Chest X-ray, AP view. Patient: 22 years old, sex M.
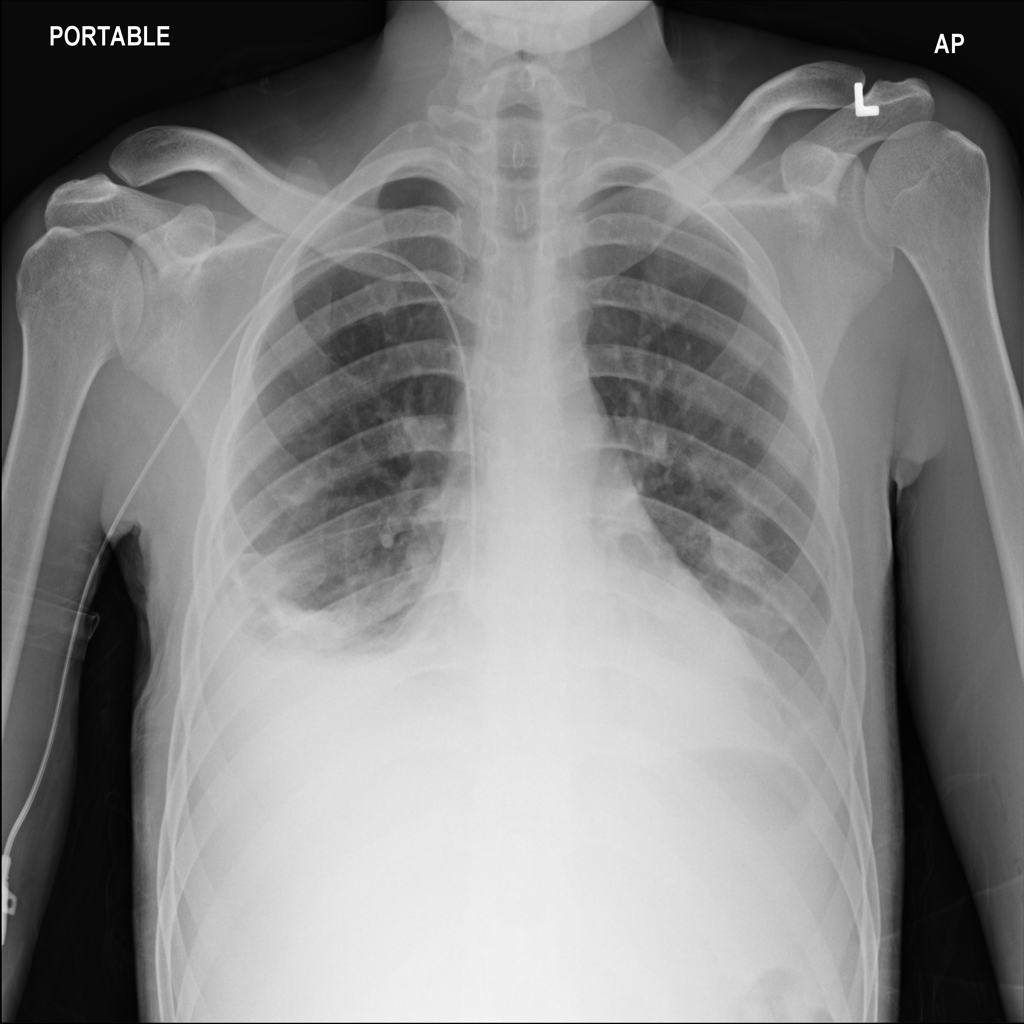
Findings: No Finding